Interaction volume radius: 10 \u00c5
Interaction volume height: 25 \u00c5
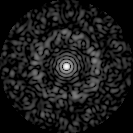
Disorder parameter: 0.83